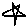
Label: star